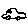
Label: car